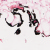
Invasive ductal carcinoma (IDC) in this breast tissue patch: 0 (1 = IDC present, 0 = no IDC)